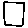
Label: square